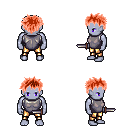
a pixel art fantasy rpg character, male body template, dark elf, purple skin, steel chest armor, gold greaves, red bedhead hairstyle, dagger, four views (front, back, left, right), 2x2 character sprite sheet, small pixel art, hard edges, no anti-aliasing